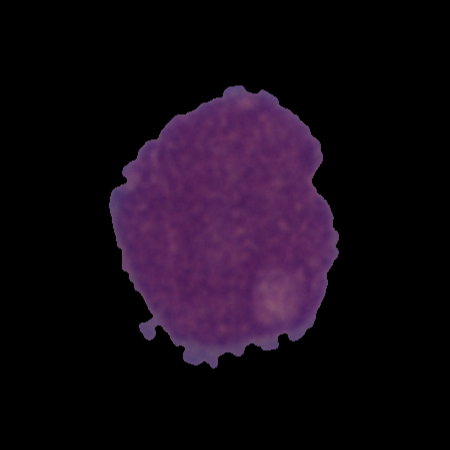
Label: cancer